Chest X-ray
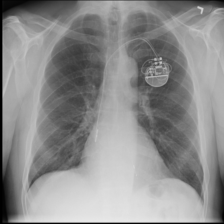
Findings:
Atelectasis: positive
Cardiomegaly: negative
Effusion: negative
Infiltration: negative
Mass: negative
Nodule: negative
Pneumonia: negative
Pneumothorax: negative
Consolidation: negative
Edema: negative
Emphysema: negative
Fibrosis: negative
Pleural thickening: negative
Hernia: negative